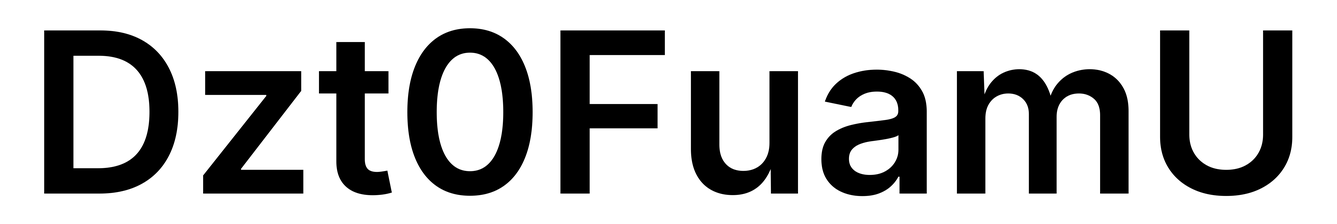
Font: Inter_SemiBold